Field crop: maize
Growth stage: 1
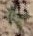
Species: atriplex